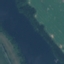
Land use / land cover class: River